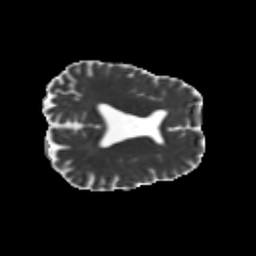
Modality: MD
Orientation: axial
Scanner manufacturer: siemens
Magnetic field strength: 3 T
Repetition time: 8.8 s
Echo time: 0.085 s